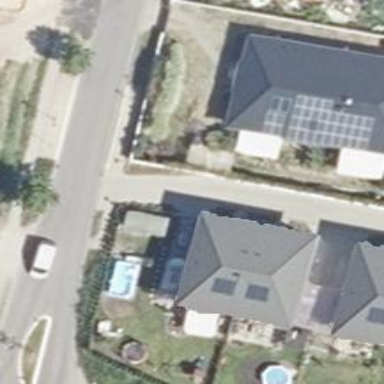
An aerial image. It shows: Residential road.